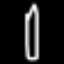
Label: pencil